Chest X-ray. View position: AP
Patient age: 58
Patient sex: M
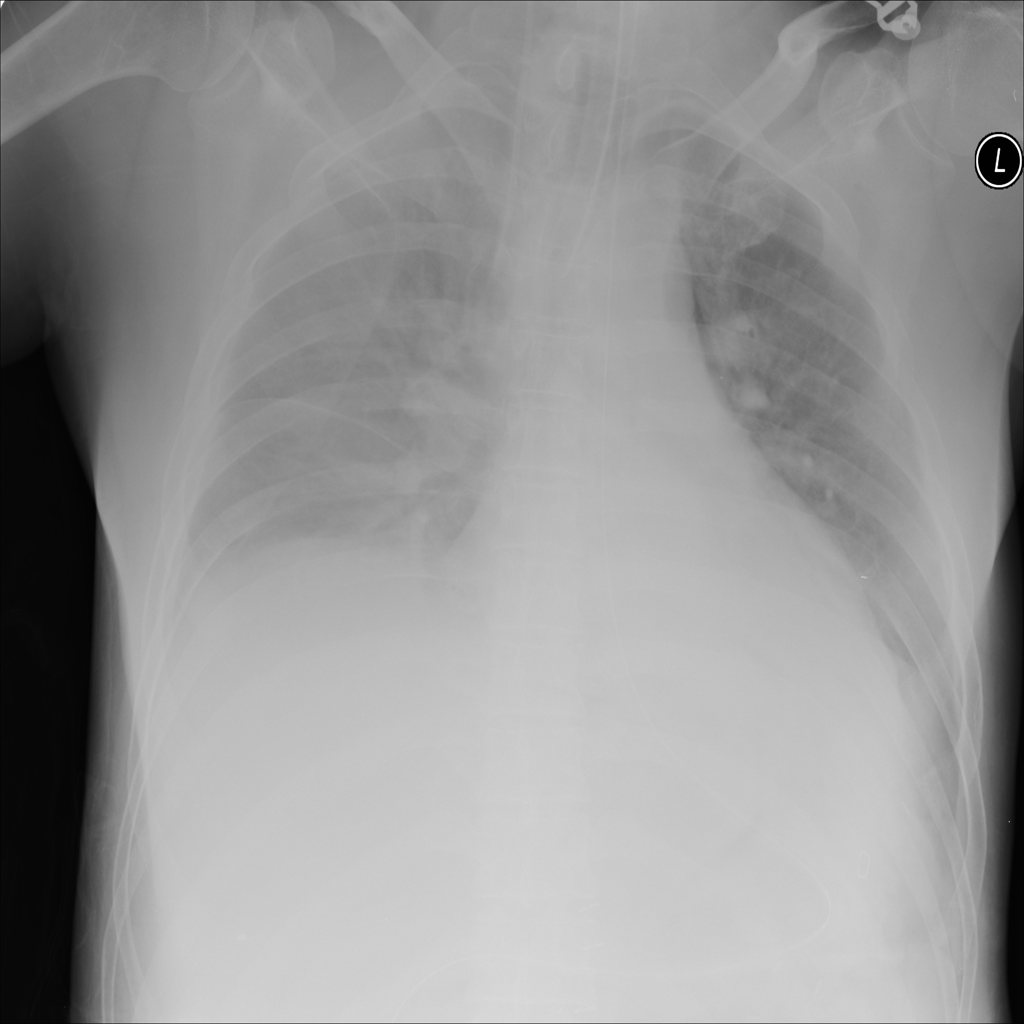
Finding: Pneumothorax